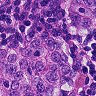
Metastatic tissue present: yes